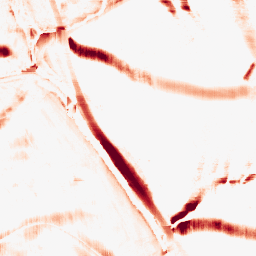
Category: morphological
Decomposition family: morphological_square
Decomposition parameters: operation: opening
size: 20
Upsampling method: quartic
Upsampling parameters: scale: 8
Upsampling scale: 8